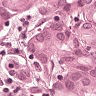
Metastatic tissue present: yes